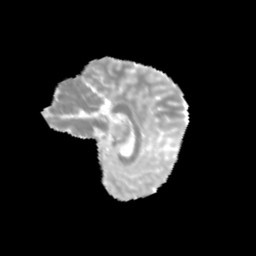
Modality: MD
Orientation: sagittal
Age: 11
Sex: female
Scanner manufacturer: siemens
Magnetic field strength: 3 T
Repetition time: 3.8 s
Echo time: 0.07 s